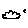
Label: cloud